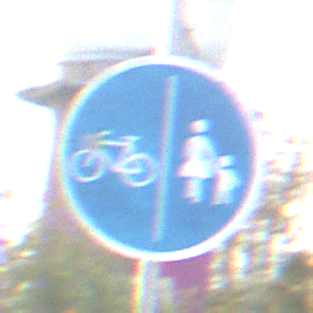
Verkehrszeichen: GetrennterRadUndGehwegRadwegLinks
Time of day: MorningAfternoon
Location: Outdoor (Urban)
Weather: PartlyCloudy
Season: NotSpecified
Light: Natural